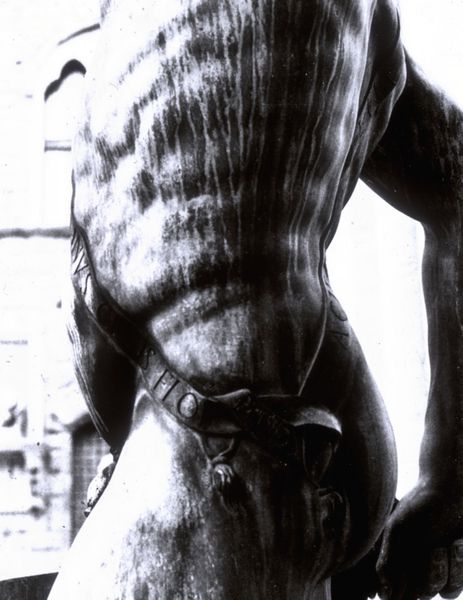
Titel: Perseus
Künstler: Benvenuto Cellini
Standort: Florenz, Piazza della Signoria, Loggia dei Lanzi (EU - I - Toskana)
Schlagwörter: akt, körper, mann, nackt, weiß, marmor, profil, schwarz, tür, gürtel, arm, stehen, stein, gitter, figur, skulptur, statue, schärpe, bein, hintern, schrift, seitlich, italien, spuren, wetter, detail, muskeln, inschrift, seitenansicht, streifen, bronze, oberkörper, foto, penis, popo, rippen, torso, künstler, kupfer, seite, gefangen, faust, witterung, hüfte, picasso, florenz, halfter, gurt, athlet, standbild, mamor, pistole, rumpf, latein, schrittstellung, gemächt, r, po, rumkf